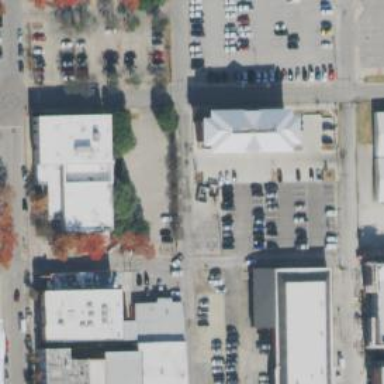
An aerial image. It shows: Parking space.